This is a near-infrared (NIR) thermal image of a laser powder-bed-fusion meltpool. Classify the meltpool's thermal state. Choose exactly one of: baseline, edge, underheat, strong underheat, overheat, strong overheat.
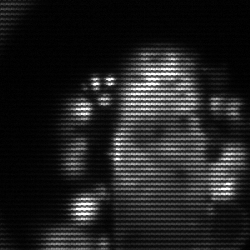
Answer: strong underheat